Question: I want the 'location_name' to show as an '<h4>' instead of '<input>'
I tried adding id & name like this '<h4 name="location_name" id="location_name">' but didn't work.
'''
{{-- Modal Delete --}}
<div class="modal-info-delete modal fade show" id="delete-modal" tabindex="-1" role="dialog" aria-hidden="true">
<div class="modal-dialog modal-sm modal-info" role="document">
<div class="modal-content">
<form action=" {{ route('worklocations_table.destroy',$location->id) }} " method="post">
{{ method_field('delete') }}
{{ csrf_field() }}
{{-- Modal Body --}}
<div class="modal-body">
<div class="atbd-notice__content">
<div class="atbd-notice__top text-center mt-20">
<div class="atbd-notice__icon bg-danger">
<i class="fas fa-exclamation color-white"></i>
</div>
<div class="atbd-notice__text">
<p>Are you sure you want to delete this location?</p>
<div class="mt-15">
<h4 >Location Name</h4>
<div></div>
<input type="hidden" class="form-control" name="id" id="id">
<input type="text" class="form-control" name="location_name" id="location_name">
</div>
</div>
</div>
</div>
</div>
{{-- Modal Buttons --}}
<div class="modal-footer d-flex justify-content-center">
<button type="submit" class="btn btn-default btn-squared btn-outline-primary">Yes, delete</button>
<button type="button" class="btn btn-default btn-squared btn-outline-light" data-dismiss="modal">No</button>
</div>
</form>
</div>
</div>
</div>
{{-- Modal Delete - End --}}
'''
'''
<script>
$('#delete-modal').on('show.bs.modal', function(event){
var button = $(event.relatedTarget)
var id = button.data('id')
var location_name = button.data('location_name')
var modal = $(this)
modal.find('.modal-body #id').val(id);
modal.find('.modal-body #location_name').val(location_name);
})
</script>
'''
Here's how it looks with the input tag

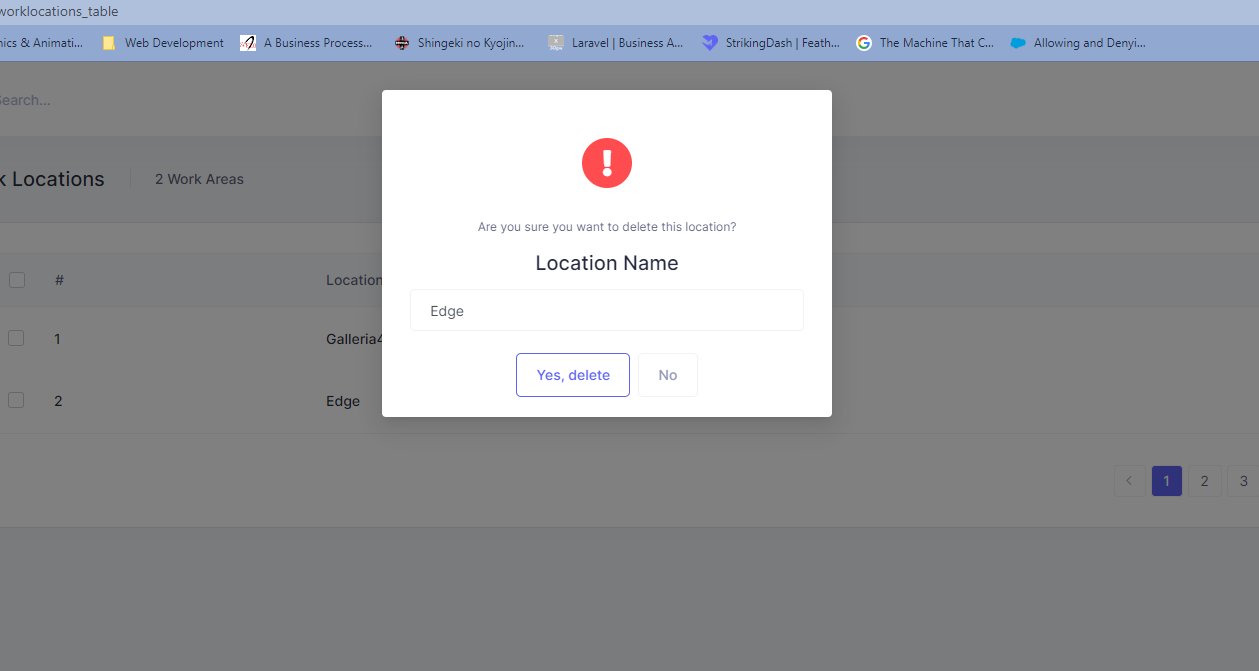
Answer: I think you can pass 'location_name' value to h4 tag using something like 'modal.find('.modal-body h4').html(location_name);'